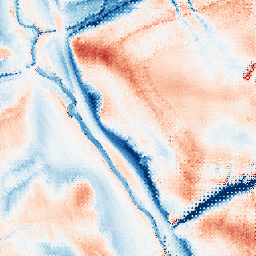
Category: edge_preserving
Decomposition family: guided
Decomposition parameters: radius: 16
eps: 0.01
Upsampling method: regularized
Upsampling parameters: scale: 2
lambda_reg: 0.1
Upsampling scale: 2